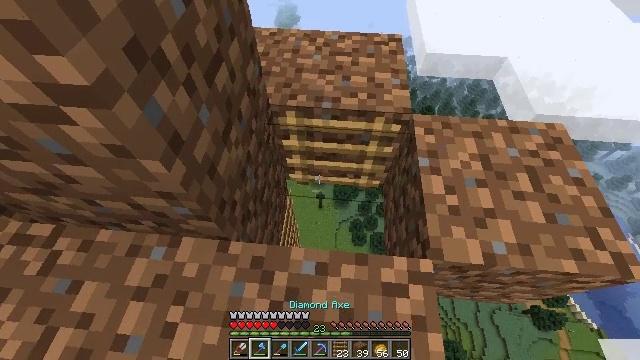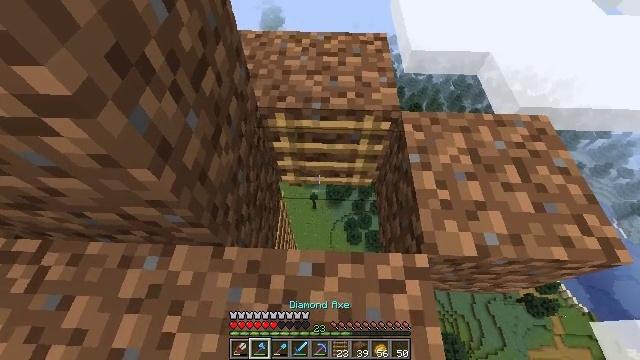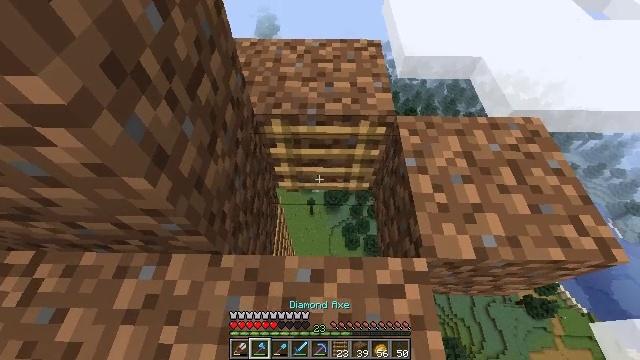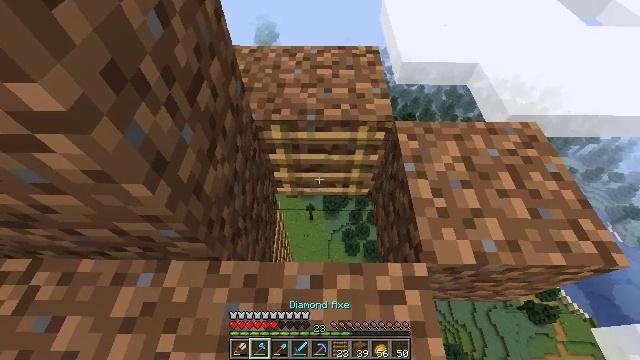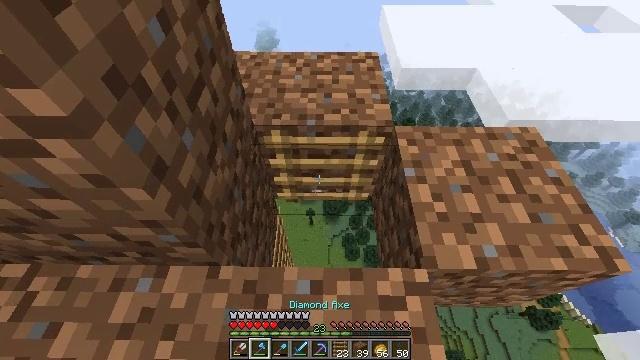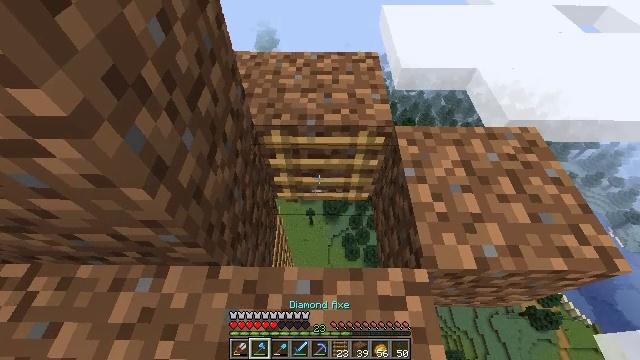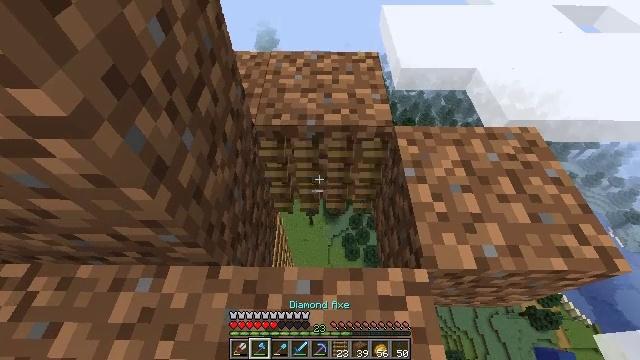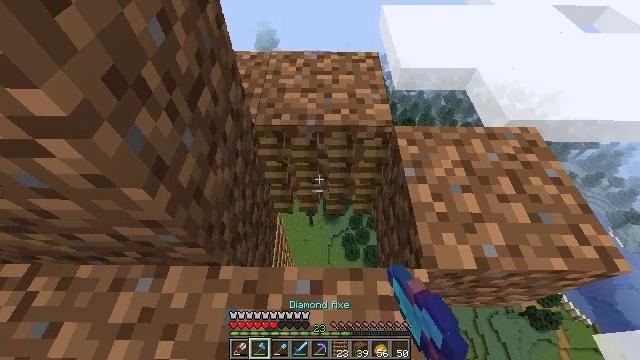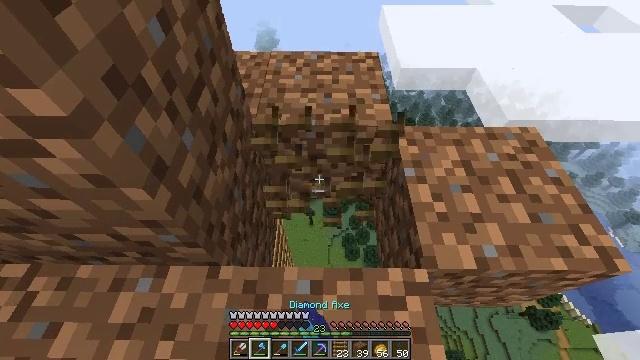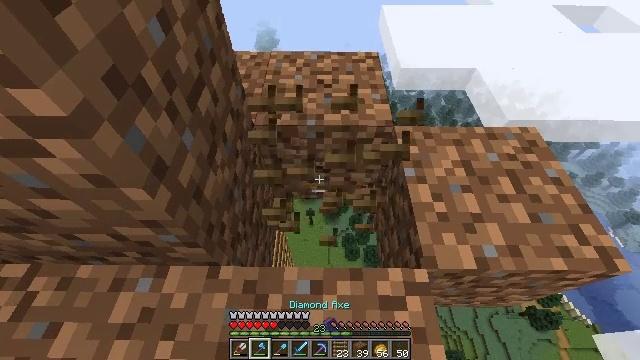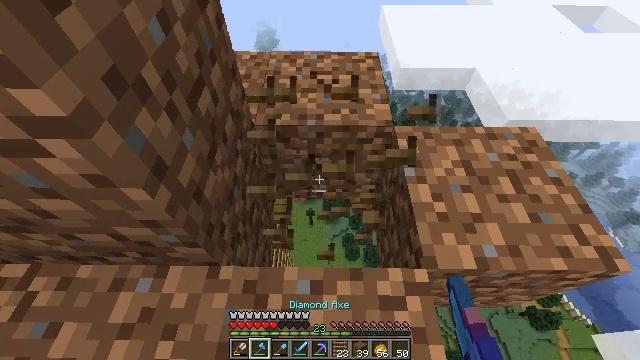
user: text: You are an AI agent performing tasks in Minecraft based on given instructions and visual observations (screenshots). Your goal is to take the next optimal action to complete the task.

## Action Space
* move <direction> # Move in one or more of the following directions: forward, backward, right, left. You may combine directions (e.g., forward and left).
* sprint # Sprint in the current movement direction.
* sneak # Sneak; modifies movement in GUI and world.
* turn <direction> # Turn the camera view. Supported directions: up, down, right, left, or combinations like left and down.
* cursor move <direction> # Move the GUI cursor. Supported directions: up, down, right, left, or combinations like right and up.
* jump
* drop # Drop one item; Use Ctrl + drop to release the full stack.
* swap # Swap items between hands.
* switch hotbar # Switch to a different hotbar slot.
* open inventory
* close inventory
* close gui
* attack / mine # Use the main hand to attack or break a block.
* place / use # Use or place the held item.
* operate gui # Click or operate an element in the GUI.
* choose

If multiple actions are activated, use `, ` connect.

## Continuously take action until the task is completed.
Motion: motion action
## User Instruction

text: Remove the ladder from its position.
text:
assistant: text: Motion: sneak, turn right
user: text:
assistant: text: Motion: sneak, turn right and up
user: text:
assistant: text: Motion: sneak, turn up
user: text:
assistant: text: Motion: sneak, turn up
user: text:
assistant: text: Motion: sneak
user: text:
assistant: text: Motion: sneak, attack / mine
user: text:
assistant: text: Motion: sneak, attack / mine
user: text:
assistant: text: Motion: sneak, attack / mine
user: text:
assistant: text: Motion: sneak, attack / mine
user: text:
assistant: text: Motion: sneak, attack / mine
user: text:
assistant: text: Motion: sneak, attack / mine